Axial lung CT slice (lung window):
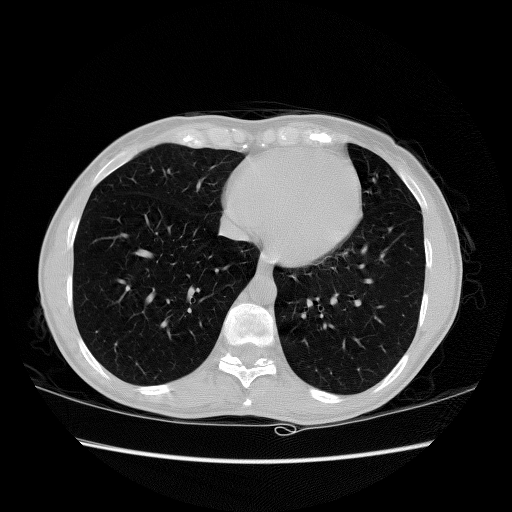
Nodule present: no